Question: I have a calendar like rows - fully static - and the days are simple numbers (not dates).
[
A also have a list of holidays (Name | Date).
I want to conditionally formmating the days based on the match from the holiday list with the following formula (I10 being 1 - from Jan 1)
'''
=ISNUMBER(MATCH(DATE(_year,month,I$10),HolidayListNamedRange,0))
'''
but the issue is that I depend on the month.
Is there a way to determine the month from the day itself (which is a number) and somehow use the row above which is a merged, containing month name?
e.g: get cell address for 6, minus -1 to get to the row above and somehow identify the merged cell and get the value.
Hope makes sense!
Thanks!
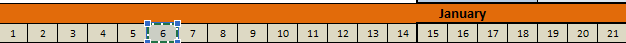
Answer: Well the merged heading occupies the left-most position of the merged cells so you need to find the last string which is on or before the current date, calculate the date using that information, and lookup the result in your Holidays range:
'''
=COUNTIF(Holidays,DATEVALUE(D10&INDEX($D9:D9,MATCH("zzz",$D9:D9))))
'''
or
'''
=COUNTIF(Holidays,DATEVALUE(D10&HLOOKUP("zzz",$D9:D9,1,TRUE)))
'''
assuming that the merged cell starts in the same column as the first day of the month (can't quite see it on your screenshot).
<URL>